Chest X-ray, AP view. Patient: 19 years old, sex M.
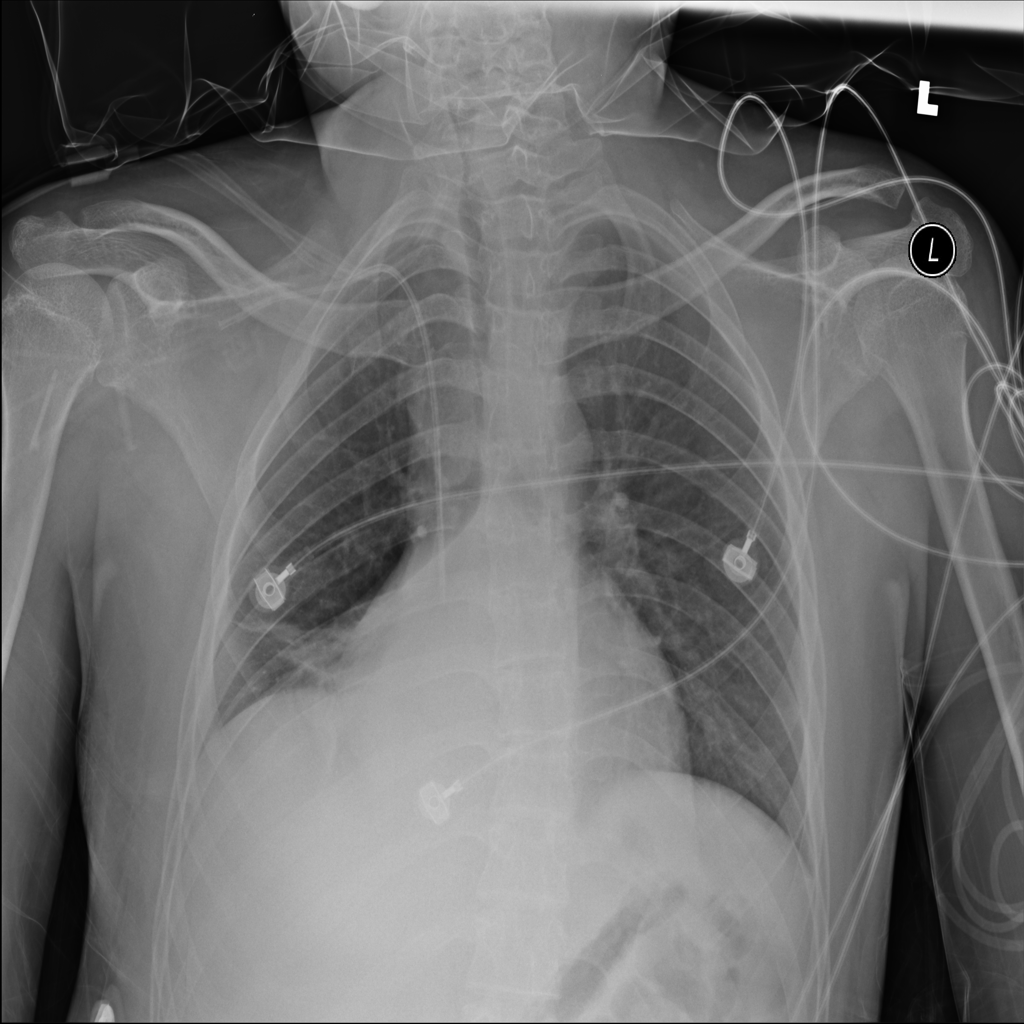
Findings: Atelectasis